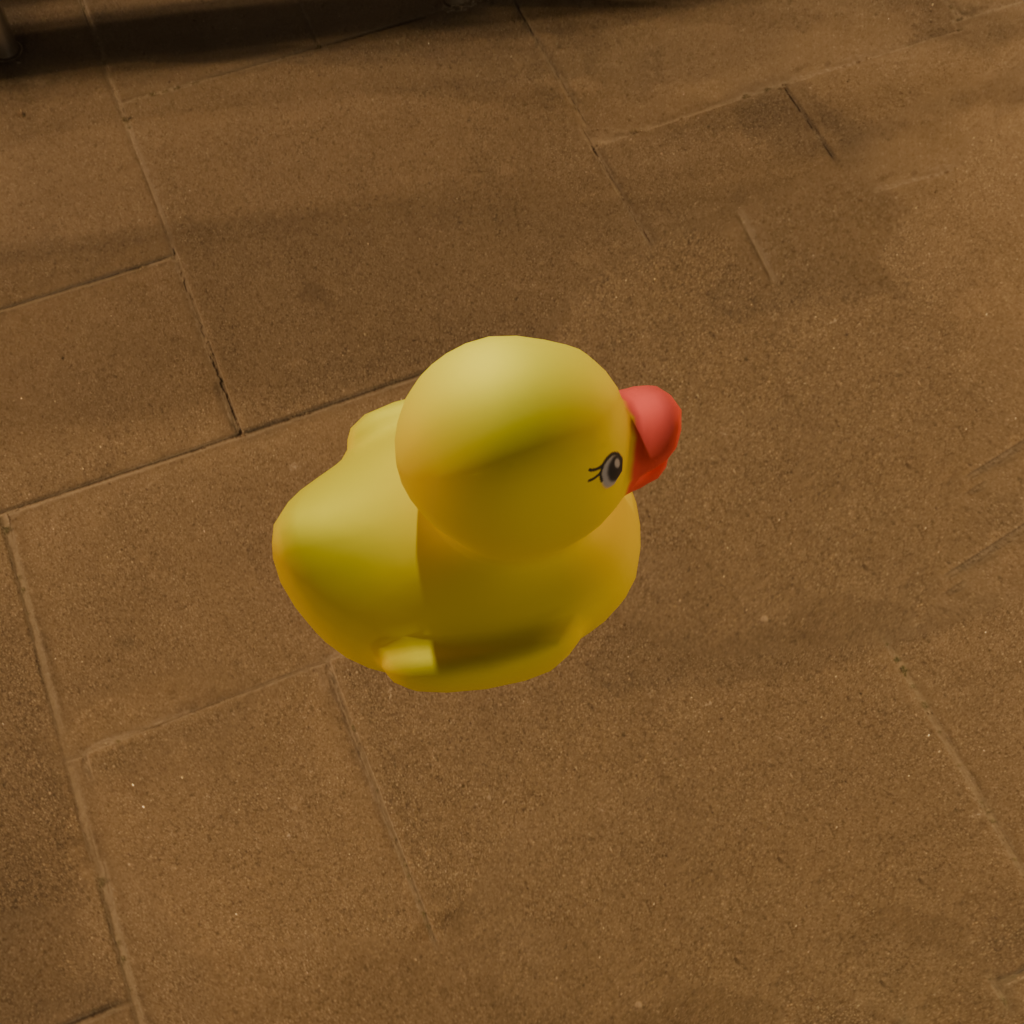
an image of a yellow rubber duck seen from <right_top> in a coastal promenade at night illuminated with streetlights and ocean view.